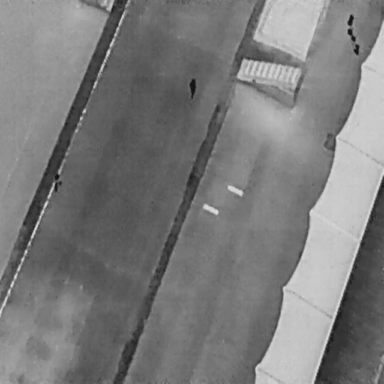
There are two People in the infrared image.